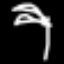
Label: palm tree